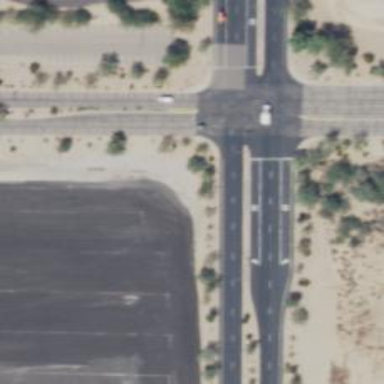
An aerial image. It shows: Solid stop line on the road marking.